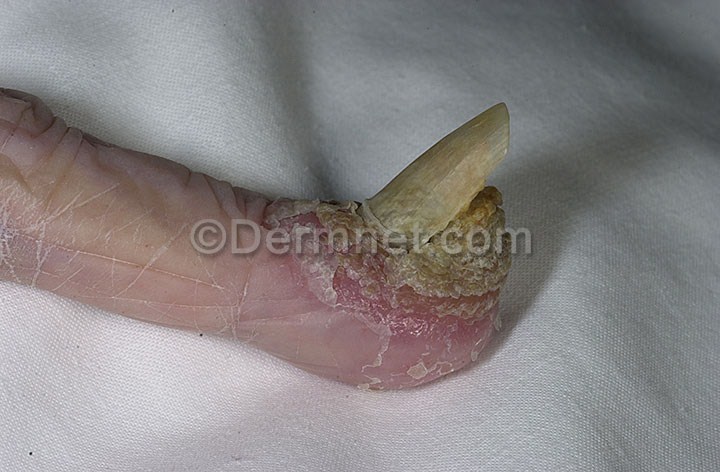
Disease: Psoriasis pictures Lichen Planus and related diseases